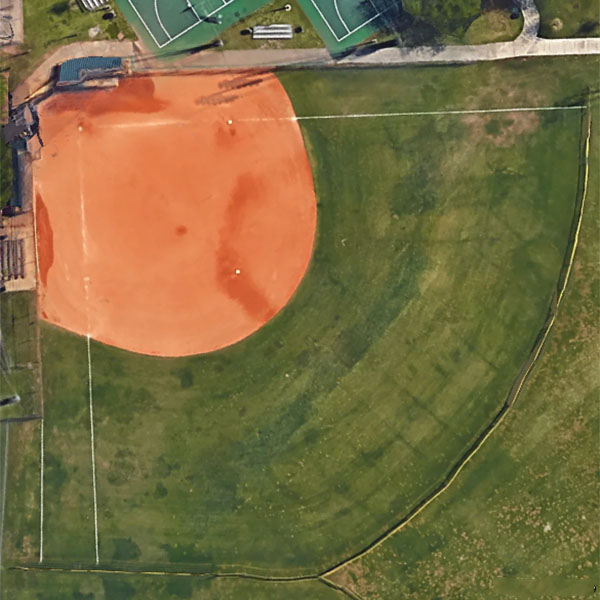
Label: BaseballField